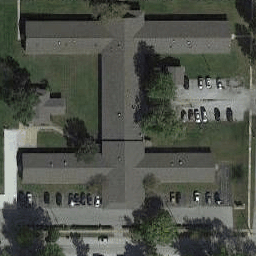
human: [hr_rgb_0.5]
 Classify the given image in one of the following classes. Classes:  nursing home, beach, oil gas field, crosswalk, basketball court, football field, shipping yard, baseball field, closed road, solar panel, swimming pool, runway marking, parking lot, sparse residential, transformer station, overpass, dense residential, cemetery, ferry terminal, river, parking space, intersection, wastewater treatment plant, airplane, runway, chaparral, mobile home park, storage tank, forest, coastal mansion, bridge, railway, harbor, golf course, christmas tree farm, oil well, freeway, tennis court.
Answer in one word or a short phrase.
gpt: nursing home